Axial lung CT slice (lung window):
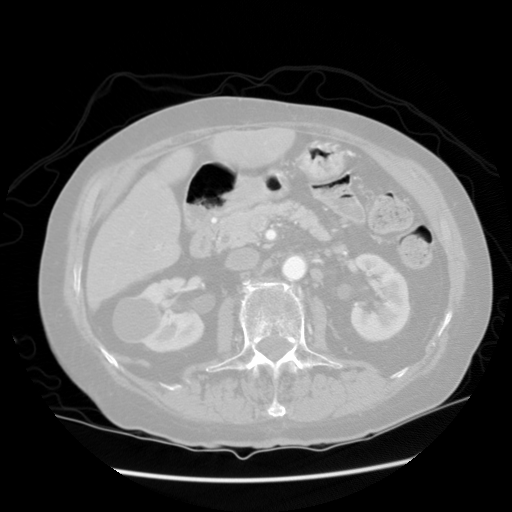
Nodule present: no